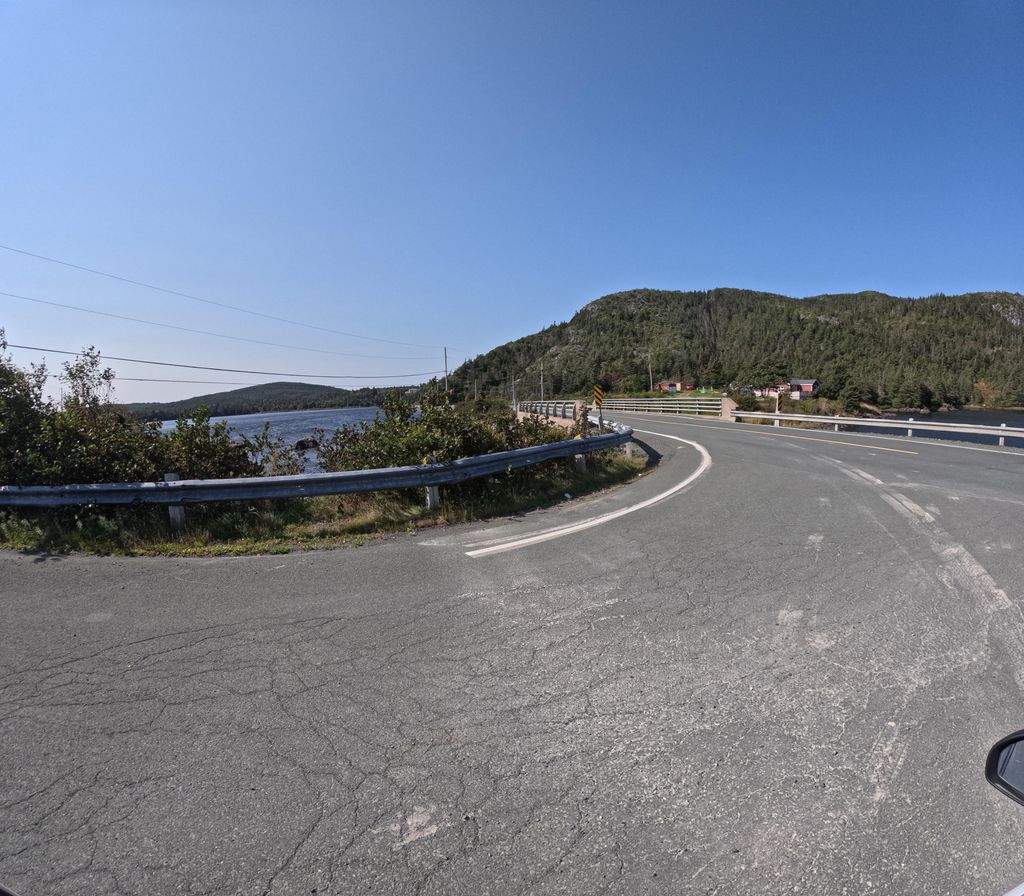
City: st_johns